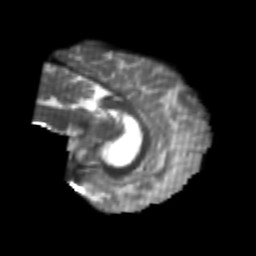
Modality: T2w
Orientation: sagittal
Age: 24
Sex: female
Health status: healthy
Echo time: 0.074 s